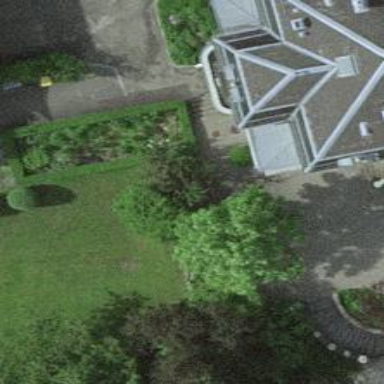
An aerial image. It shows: Garden with deciduous broadleaved trees.